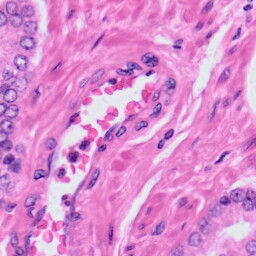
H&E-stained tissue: Prostate